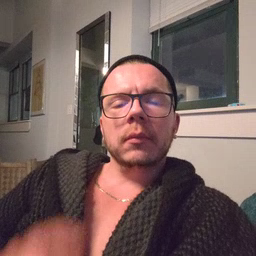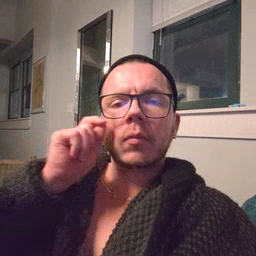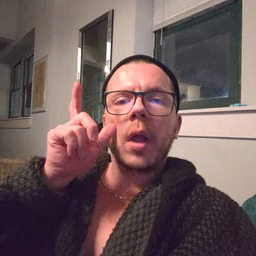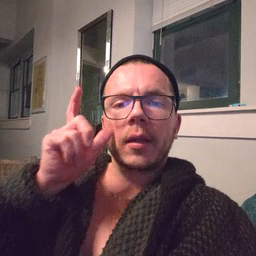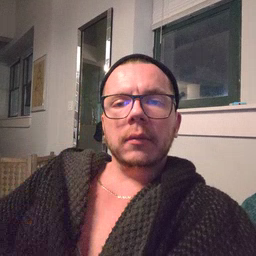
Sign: awake